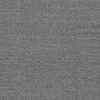
Atmospheric dust classification: dusty